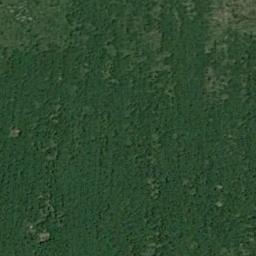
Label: meadow